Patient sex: F
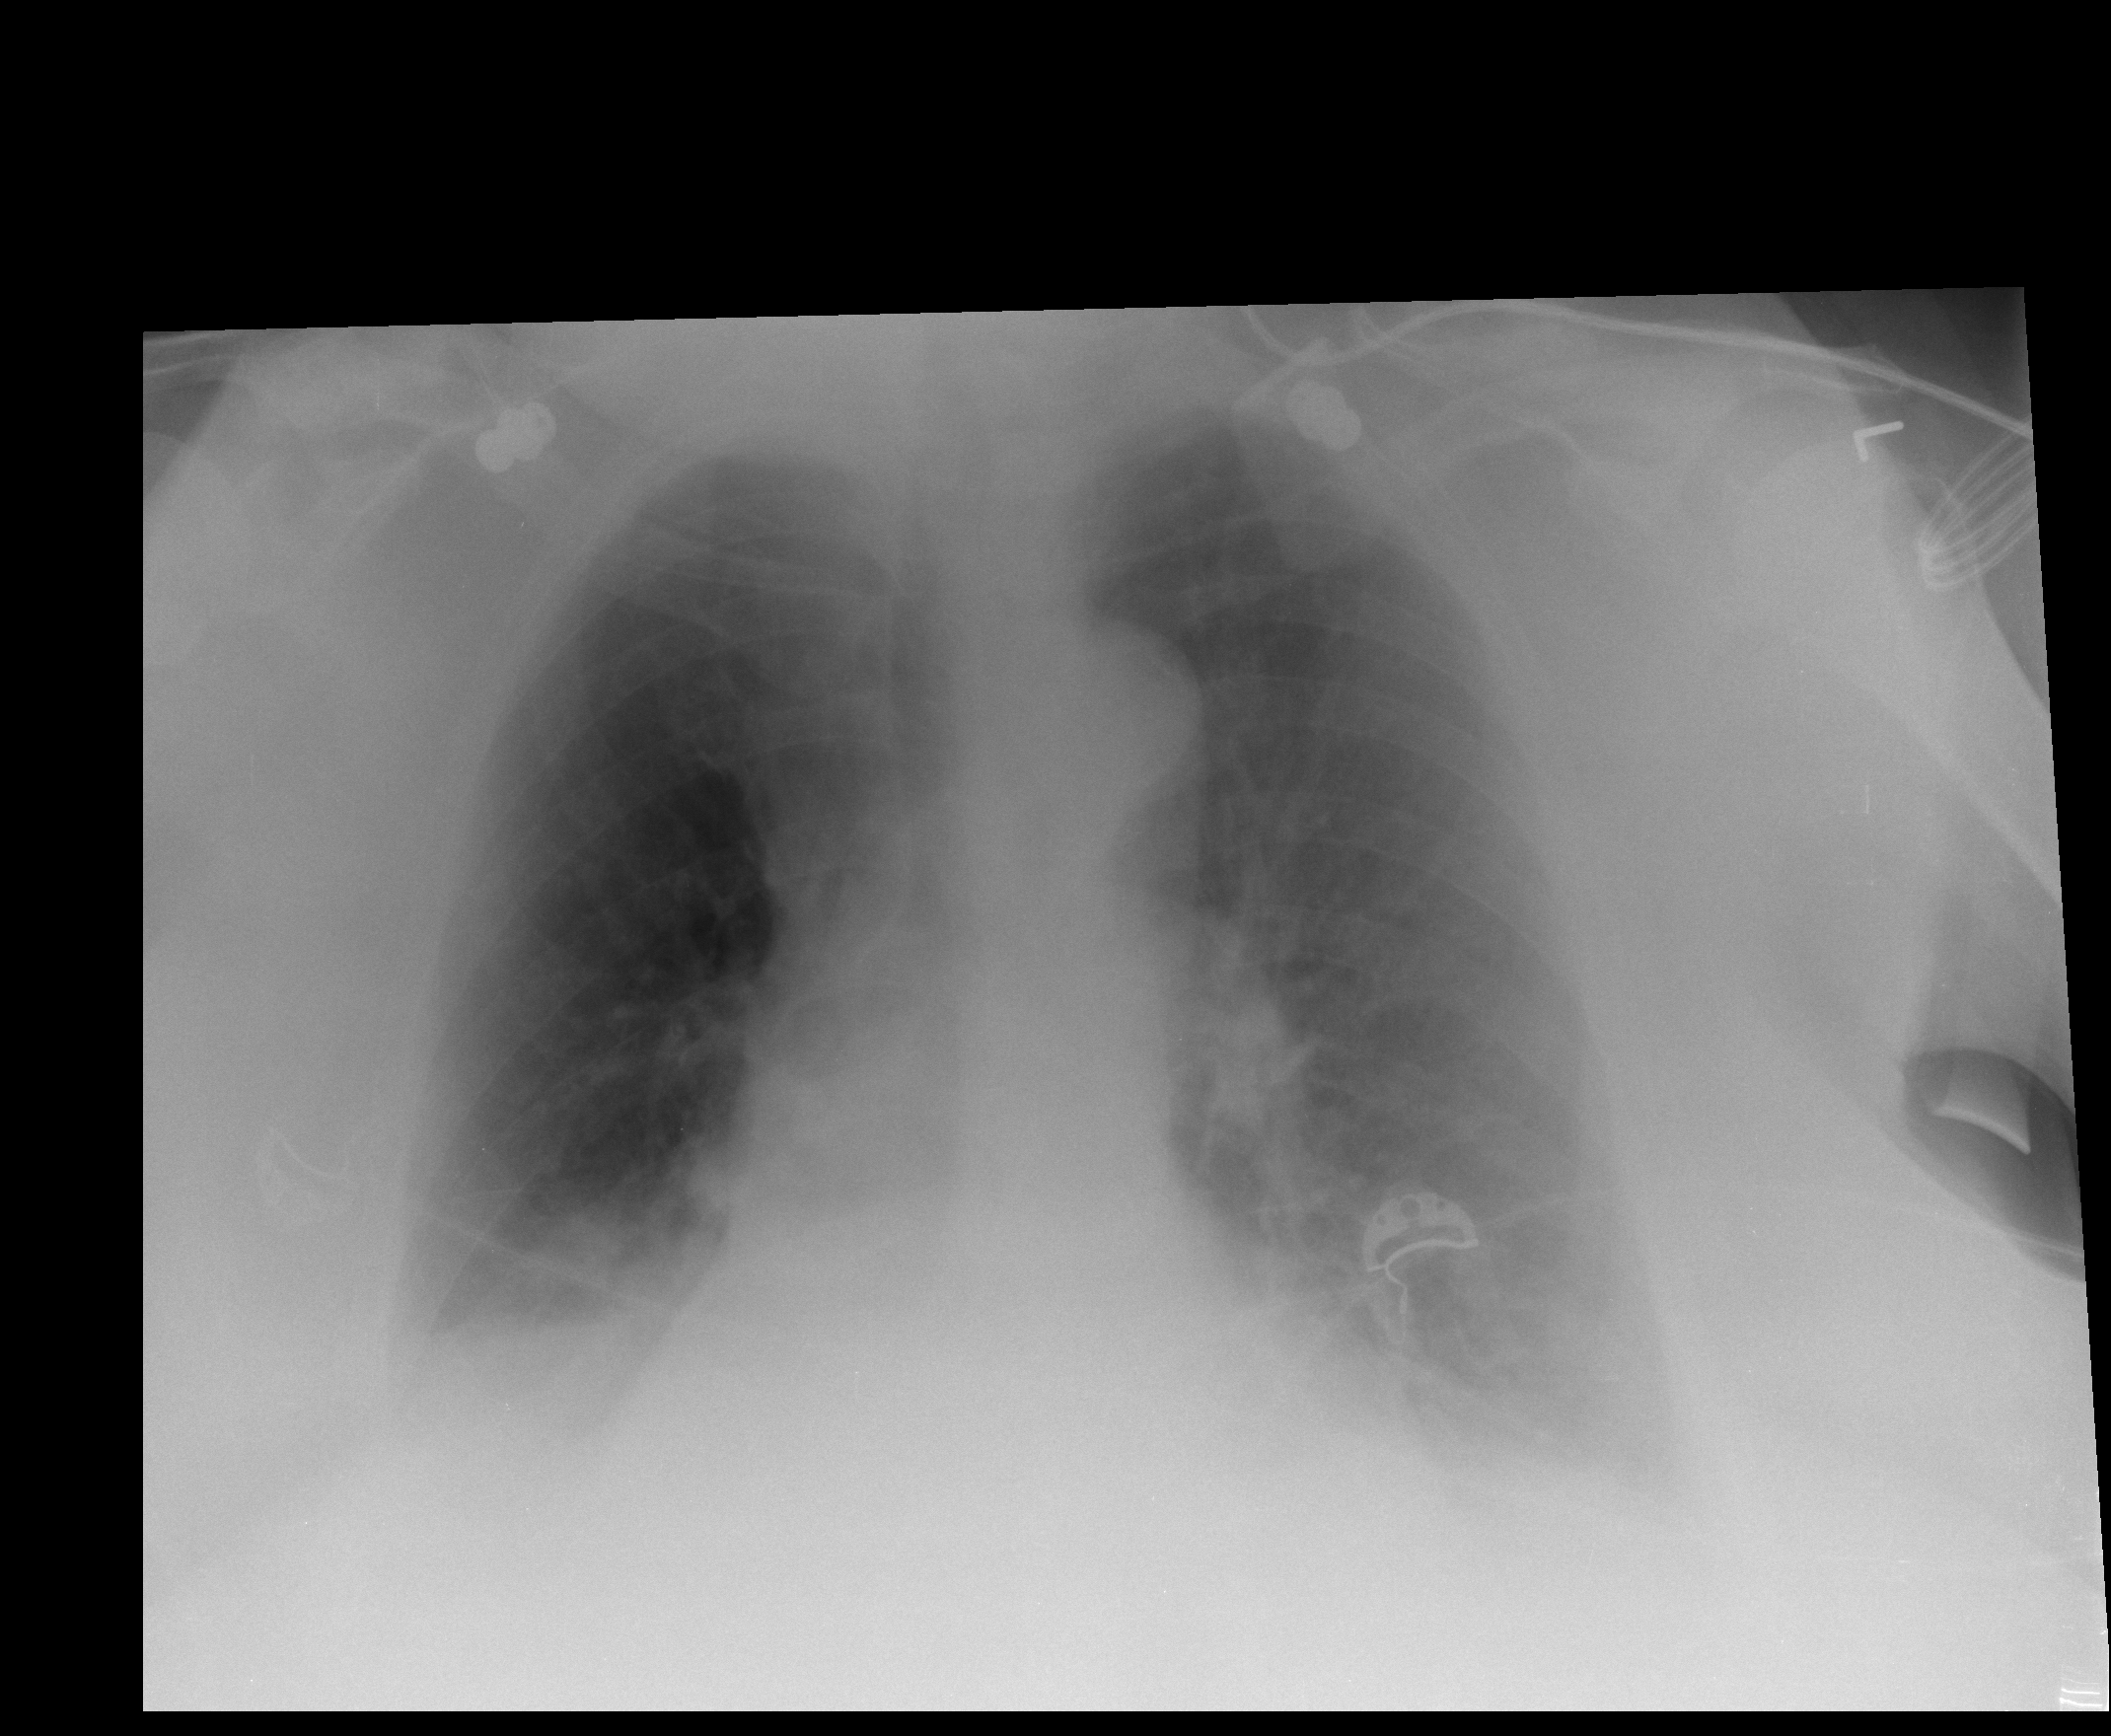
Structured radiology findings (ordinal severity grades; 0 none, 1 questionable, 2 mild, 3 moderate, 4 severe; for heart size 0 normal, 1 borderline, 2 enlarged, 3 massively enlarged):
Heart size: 2
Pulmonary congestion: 0
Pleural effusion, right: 2
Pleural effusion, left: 2
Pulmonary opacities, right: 0
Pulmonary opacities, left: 0
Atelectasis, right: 2
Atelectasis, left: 2